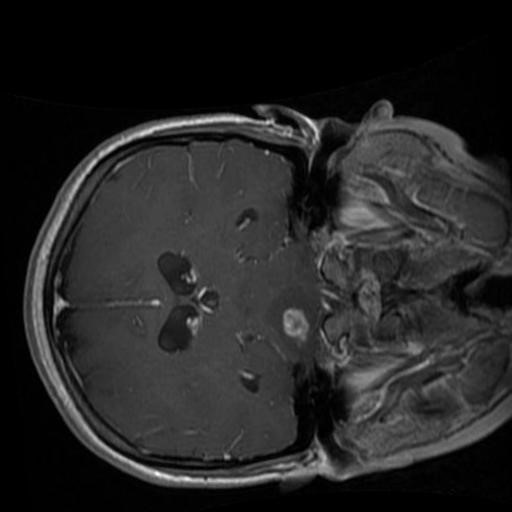
Label: brain_glioma